Question: I got a question about and .
I have a library project, let's call it that is (, and ).
In my Android Application, I have 3 library dependencies (1 for B, 1 for C and 1 for D).
So in fact it looks like this:

Is the A library project 3 times in my application ? Or just used 1 time for every block that use it (B, C, D, even My Application).
In other words, if the , does is or ? (not exactly but the point is there)
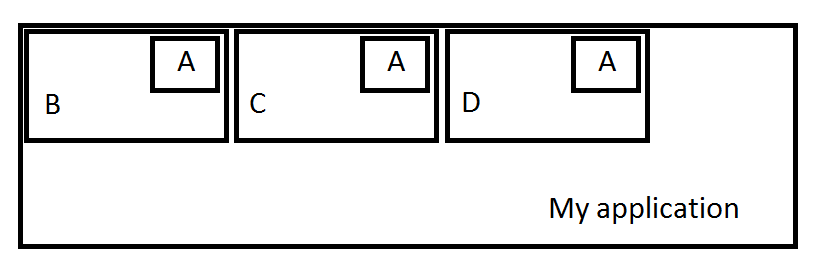
Answer: The 'A' library is only copied once in your application, and the components and other libraries of your application use it without re-downloading it or copying it. If you check Maven's POM file for example, you will see that: If you have two libraries 'A' and 'B', and library 'A' is dependent on library 'C' and 'D' and library B is dependent on C and E, the Maven will see that the library C is already downloaded and included to your project and will not re-download it or copy it whatsoever. Same thing applies to other project management tools from what I know.
Plus when you include more than one times a duplicate code you might see errors such as: 'Multiple dex files define ...'
Conclusion: Library A is "only included 1 time in your application".